RGB frame:
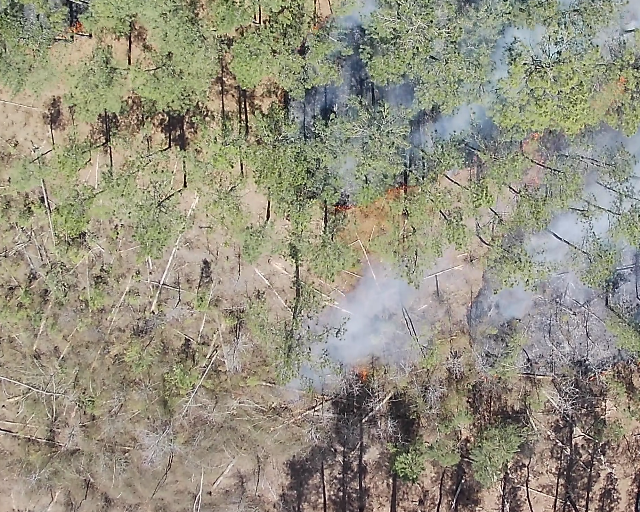
Thermal frame:
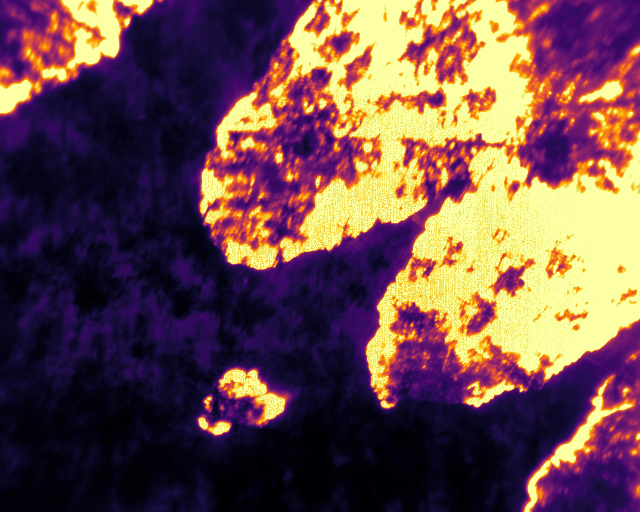
Captured: 2026-02-27 02:37:04
Pixels at or above 80 °C: 146689 (fraction of frame: 0.4477)